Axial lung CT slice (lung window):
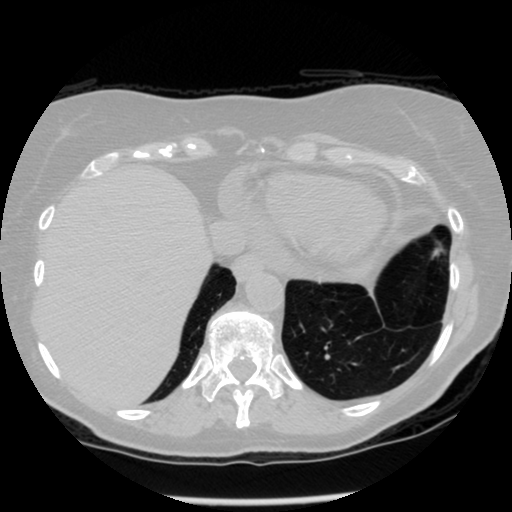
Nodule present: no